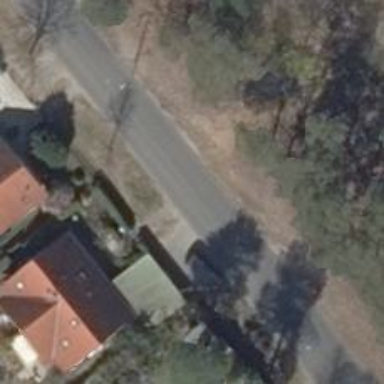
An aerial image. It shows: Footway.